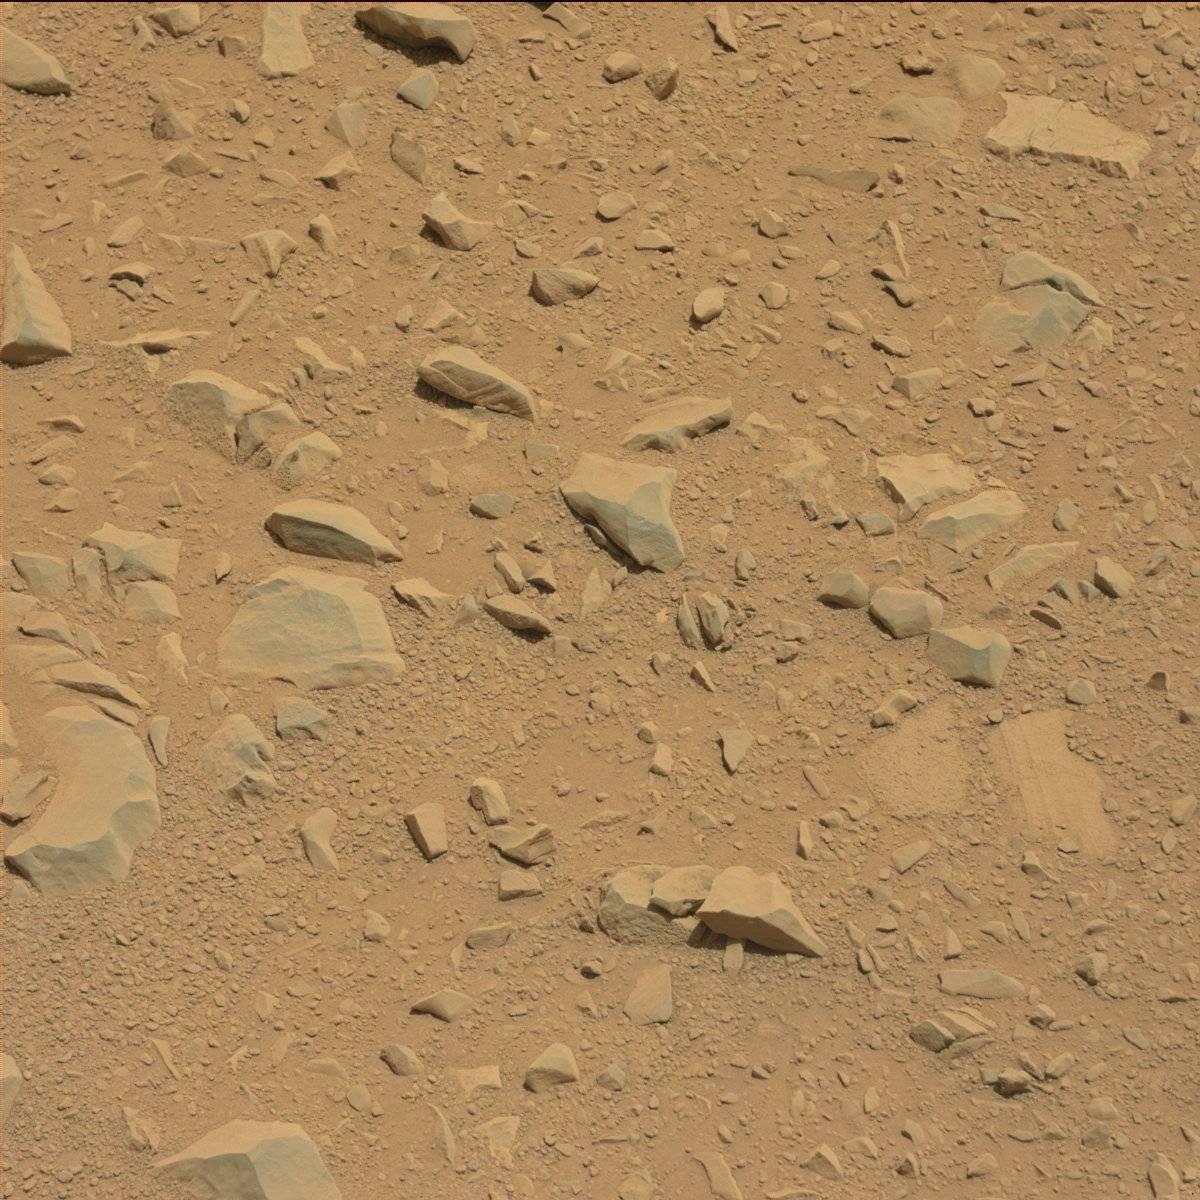
Terrain classes present: Bedrock, Rock, Sand / Soil, Track